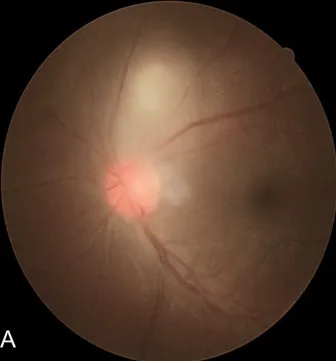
(A): Pre-treatment. The previously seen vitritis in. Was completely resolved while the focal chorioretinitis lesion became more well-defined.
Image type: ophthalmic_imaging (fundus_photograph)